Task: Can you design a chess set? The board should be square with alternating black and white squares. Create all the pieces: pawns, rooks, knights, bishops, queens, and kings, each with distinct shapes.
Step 347:
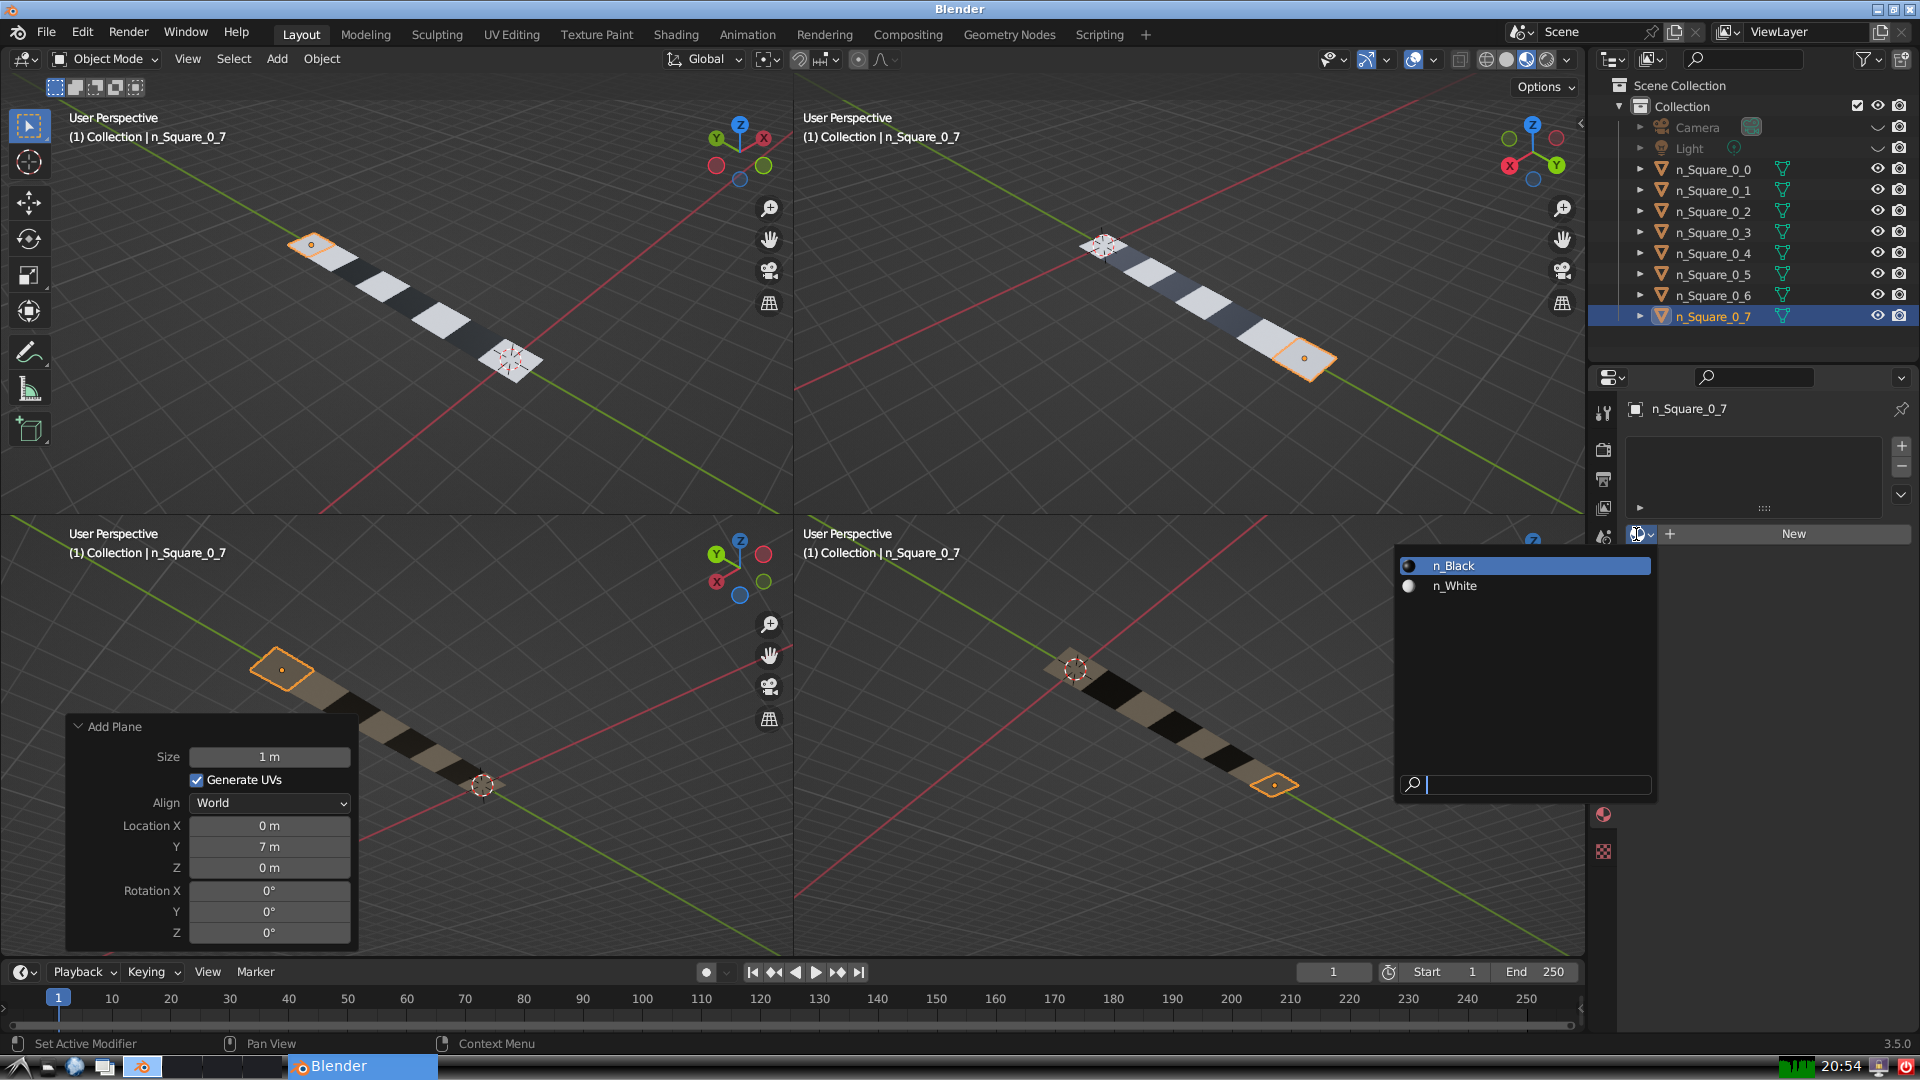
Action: input_text: n_Black